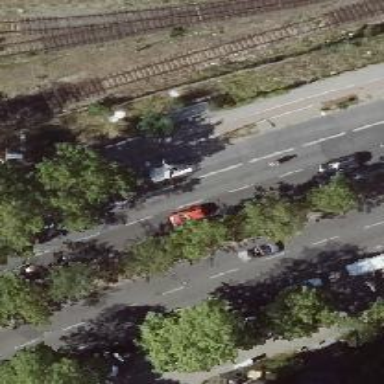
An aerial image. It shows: Public transport stop position.